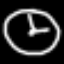
Label: clock